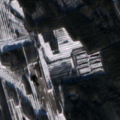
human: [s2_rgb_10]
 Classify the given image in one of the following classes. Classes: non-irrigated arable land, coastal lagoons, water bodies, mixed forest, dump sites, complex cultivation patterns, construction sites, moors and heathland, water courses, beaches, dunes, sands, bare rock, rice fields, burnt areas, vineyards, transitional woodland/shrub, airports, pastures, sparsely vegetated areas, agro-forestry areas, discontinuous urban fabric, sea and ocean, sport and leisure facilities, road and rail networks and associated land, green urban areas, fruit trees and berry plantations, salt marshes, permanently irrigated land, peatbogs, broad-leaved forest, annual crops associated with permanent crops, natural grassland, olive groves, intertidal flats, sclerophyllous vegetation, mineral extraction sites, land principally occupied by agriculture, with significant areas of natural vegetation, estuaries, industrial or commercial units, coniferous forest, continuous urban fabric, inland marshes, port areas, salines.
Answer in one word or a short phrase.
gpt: coniferous forest, mixed forest, peatbogs